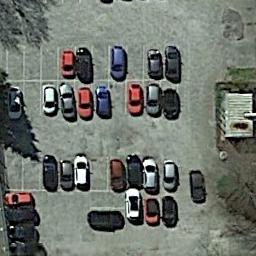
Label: parking_lot